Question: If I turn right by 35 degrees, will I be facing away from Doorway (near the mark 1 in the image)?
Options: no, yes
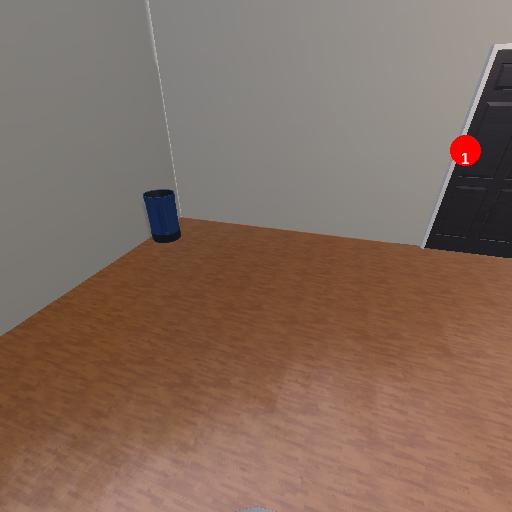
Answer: no